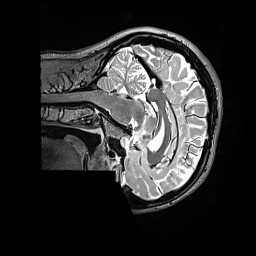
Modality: T2w
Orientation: sagittal
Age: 23
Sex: female
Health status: ill
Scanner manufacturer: siemens
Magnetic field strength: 3 T
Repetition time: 3.2 s
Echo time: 0.564 s